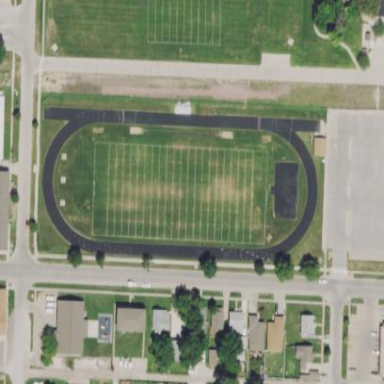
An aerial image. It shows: American football pitch.